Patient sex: F
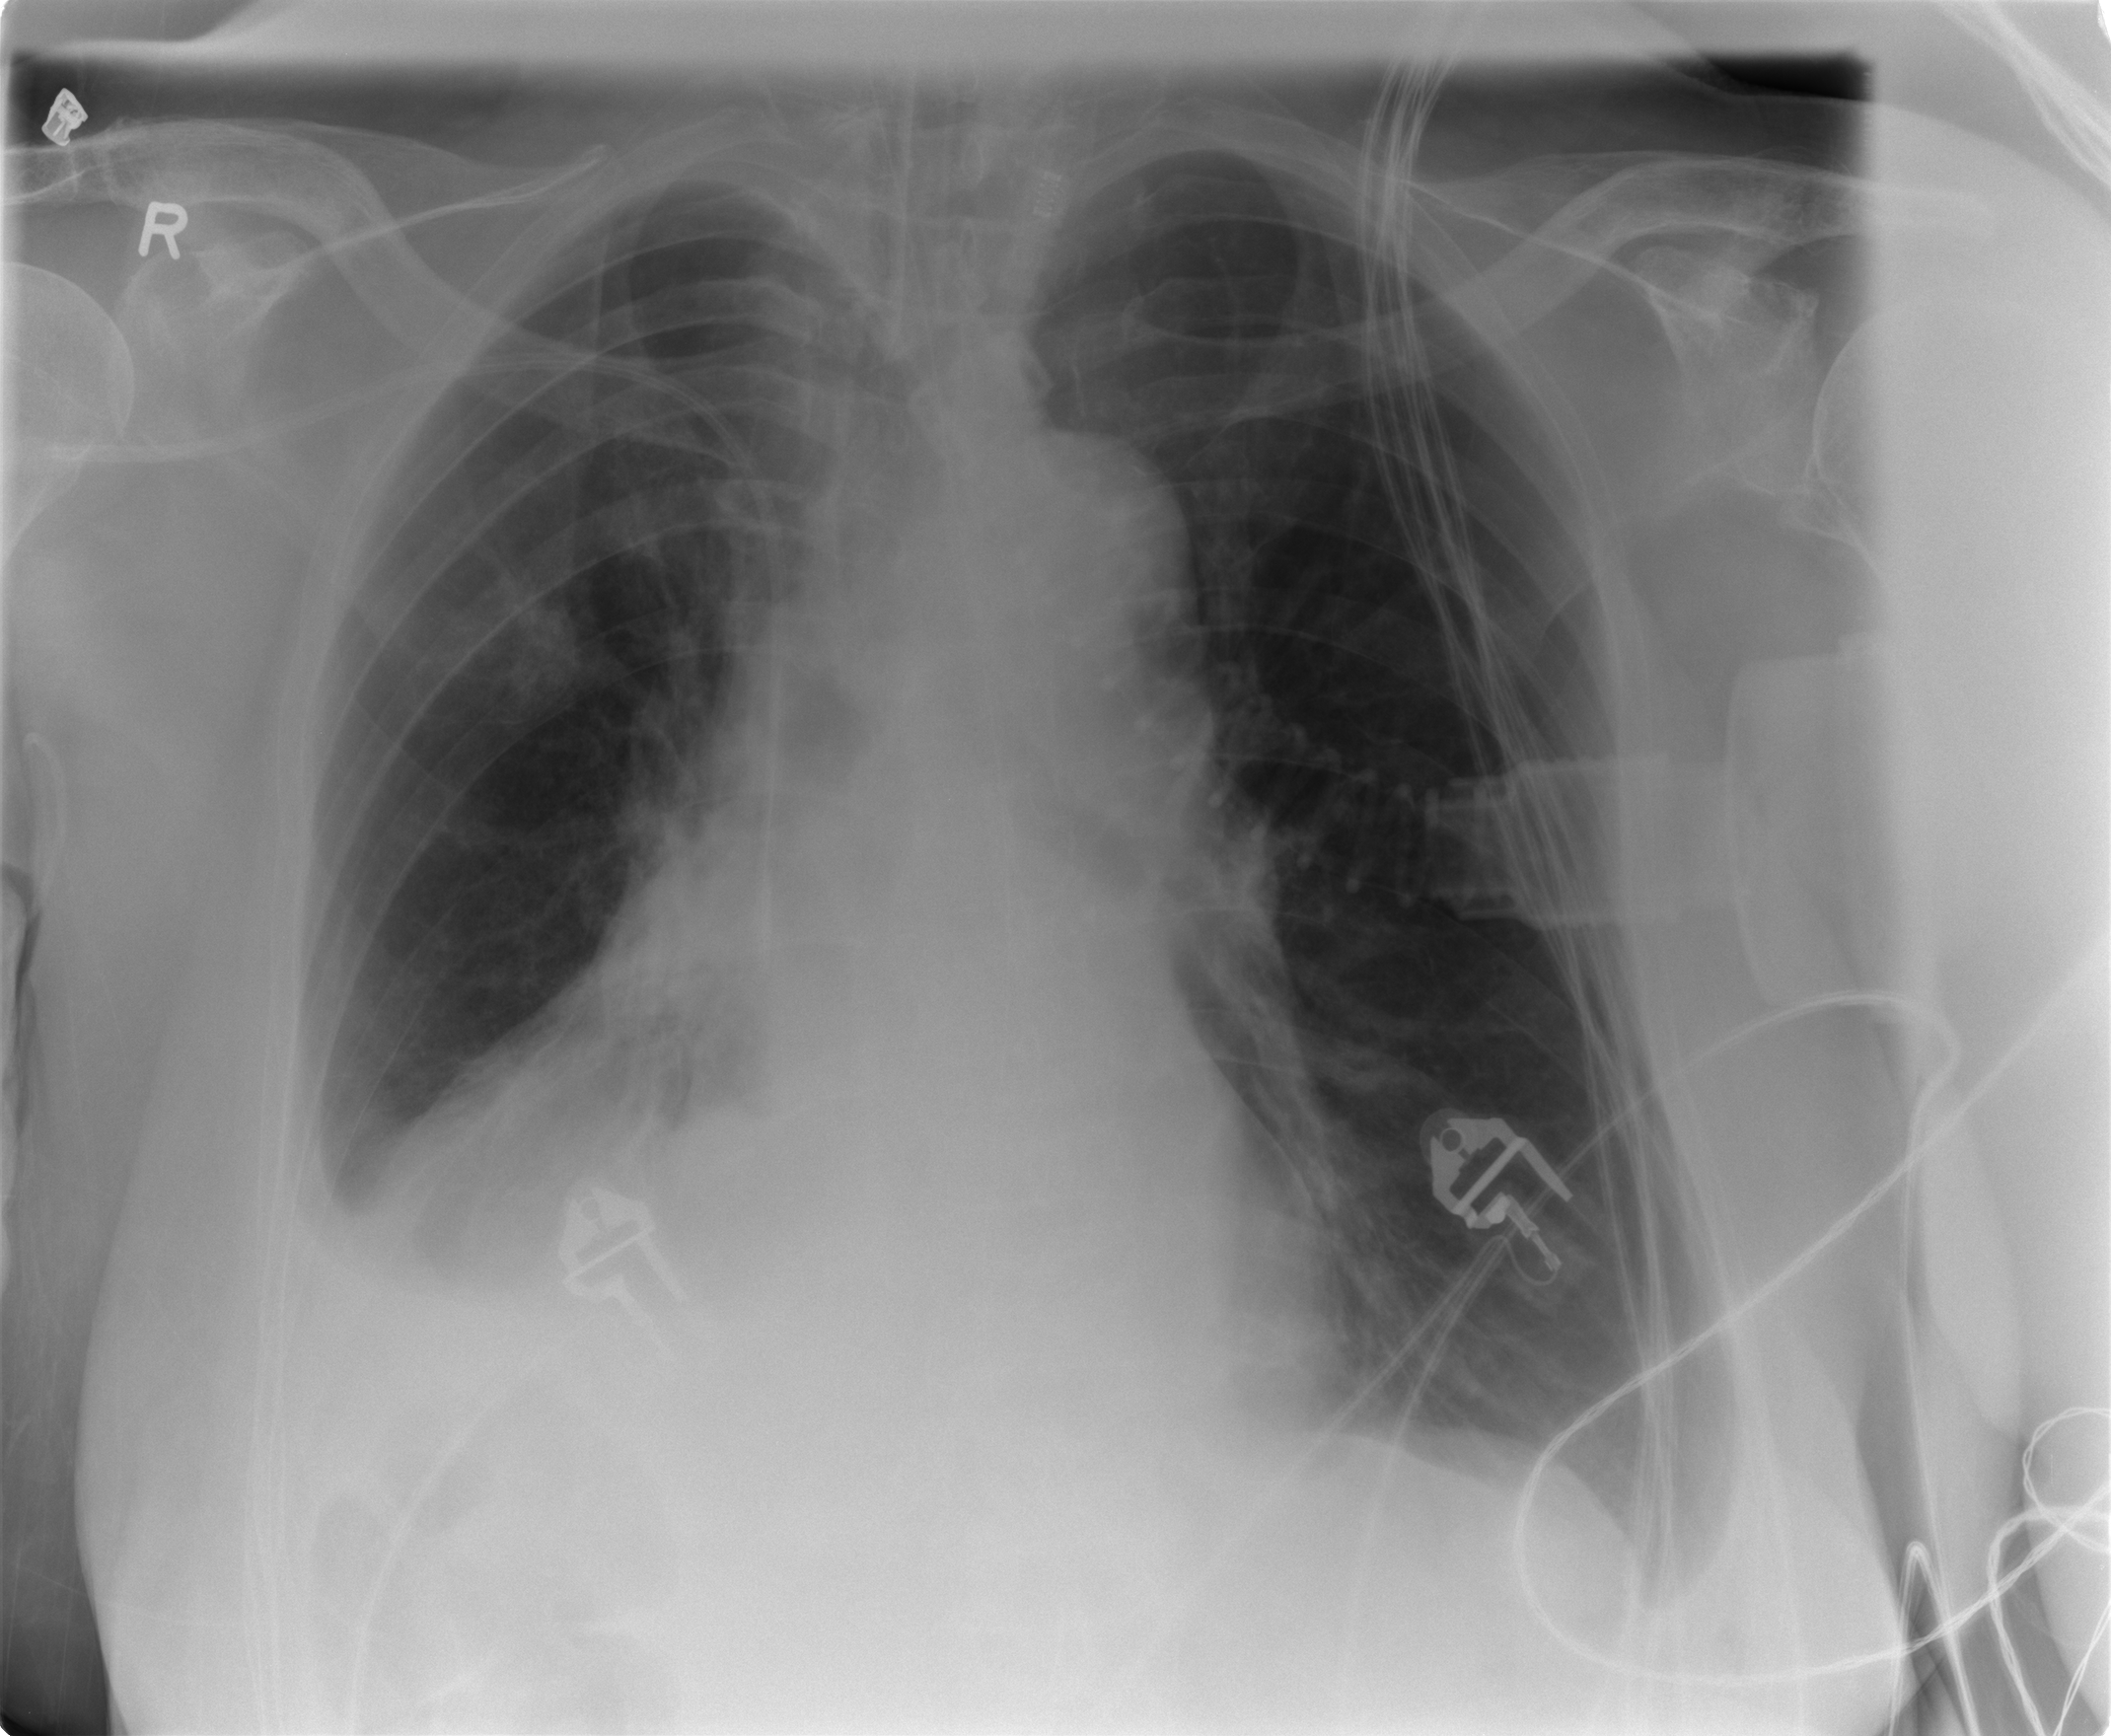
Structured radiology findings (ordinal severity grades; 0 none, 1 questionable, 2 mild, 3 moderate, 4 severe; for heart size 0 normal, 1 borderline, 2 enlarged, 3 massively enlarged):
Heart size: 0
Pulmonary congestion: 0
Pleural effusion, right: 2
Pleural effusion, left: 1
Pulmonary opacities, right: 1
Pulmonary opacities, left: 0
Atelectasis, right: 2
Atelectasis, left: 1